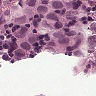
Metastatic tissue present: yes